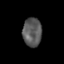
Tissue: skin
Cell type: Epithelial cells
Senescence score: 0.2693
Nuclear area (px): 532
Mean DAPI intensity: 89.829